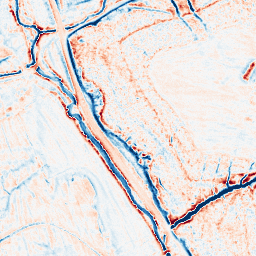
Category: edge_preserving
Decomposition family: anisotropic_diffusion
Decomposition parameters: iterations: 20
kappa: 10
gamma: 0.15
Upsampling method: cubic_catmull_rom
Upsampling parameters: scale: 2
Upsampling scale: 2